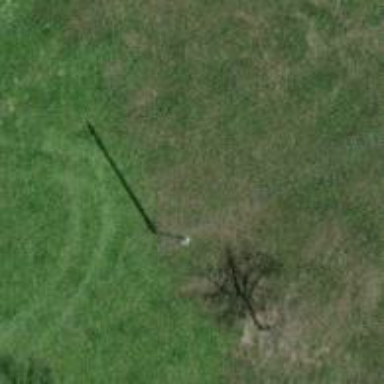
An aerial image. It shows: Minor power line.